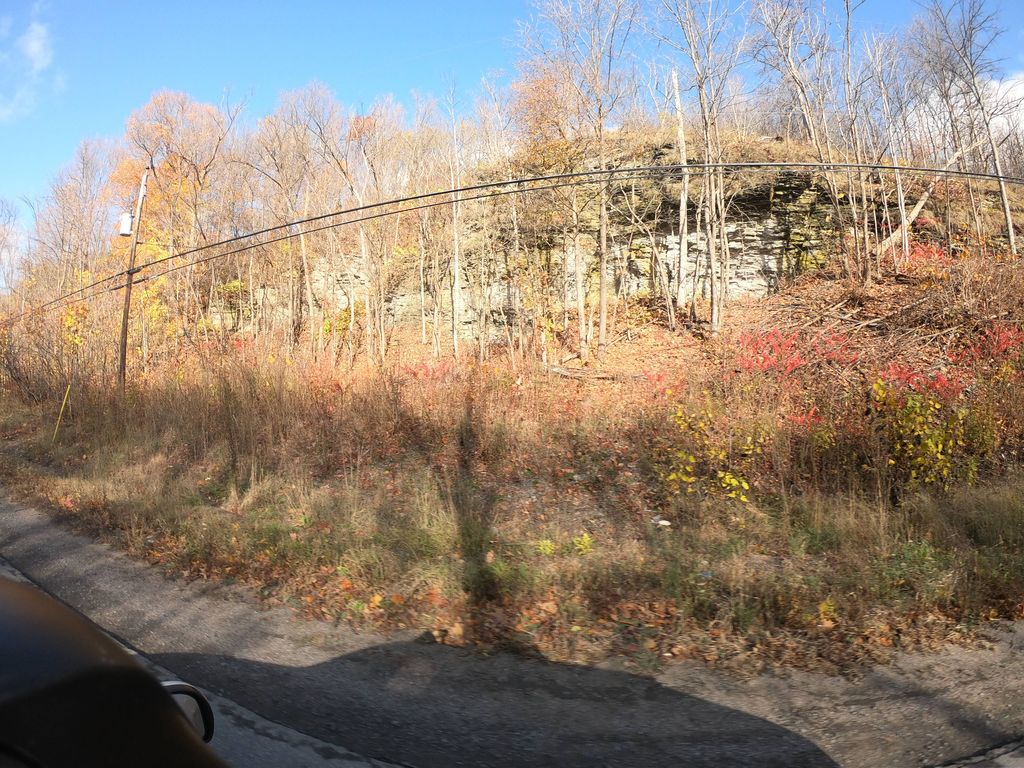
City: ottawa-gatineau